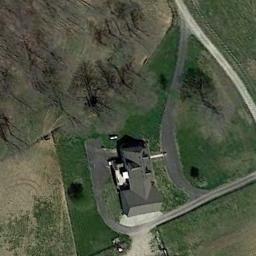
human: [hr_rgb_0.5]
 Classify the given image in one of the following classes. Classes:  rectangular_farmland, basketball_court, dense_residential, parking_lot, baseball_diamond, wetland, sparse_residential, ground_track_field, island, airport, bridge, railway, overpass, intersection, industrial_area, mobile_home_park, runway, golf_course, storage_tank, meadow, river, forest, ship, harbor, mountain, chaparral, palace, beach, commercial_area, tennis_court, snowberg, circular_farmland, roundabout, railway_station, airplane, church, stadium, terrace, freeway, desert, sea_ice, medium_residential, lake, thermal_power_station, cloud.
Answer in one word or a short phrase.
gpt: sparse_residential